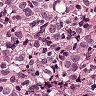
Metastatic tissue present: yes